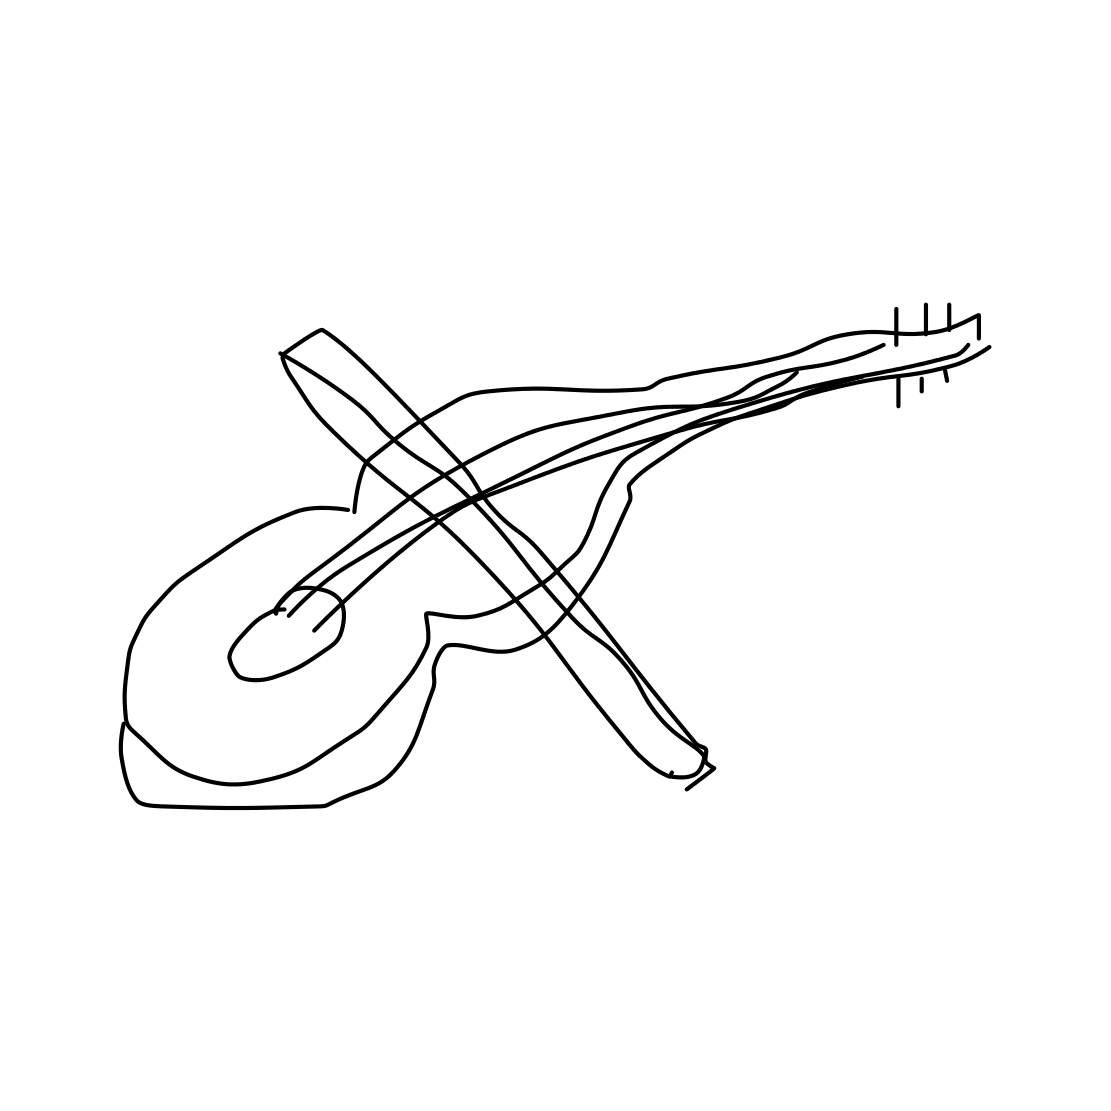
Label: violin